Field crop: maize
Growth stage: 2
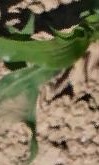
Species: maize